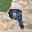
Label: 9